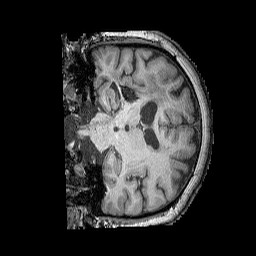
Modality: T1w
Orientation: coronal
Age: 51
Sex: female
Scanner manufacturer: siemens
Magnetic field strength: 3 T
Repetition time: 2.25 s
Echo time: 0.00411 s